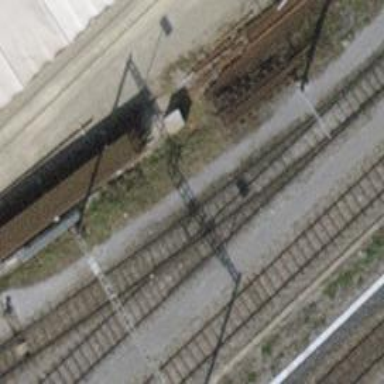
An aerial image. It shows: Single-track electrified railway spur with contact line for service.